Question: Is there any hot key in Xcode that can go to filter box in Project navigator DIRECTLY?

Thanks!
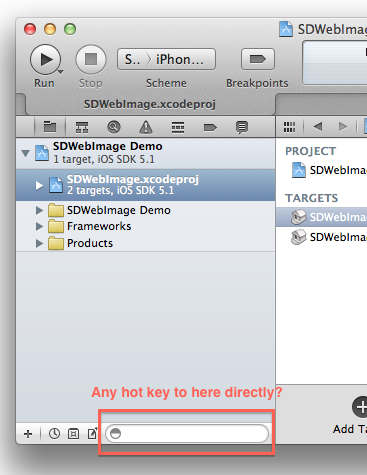
Answer: It's ++
If you want to filter right hand side when looking for components use ++ (small caps L).